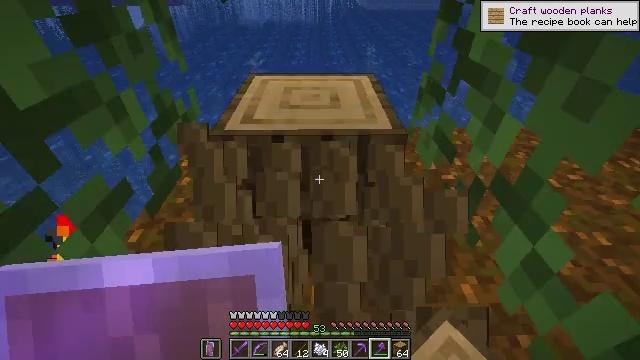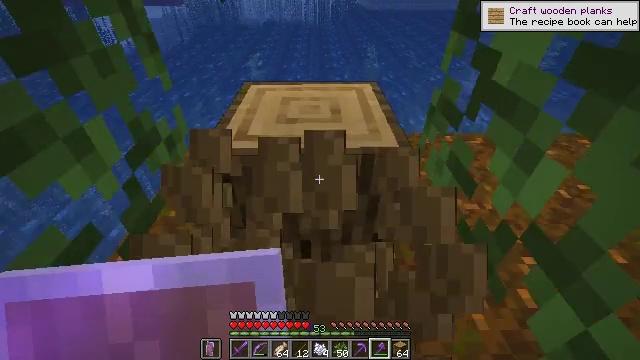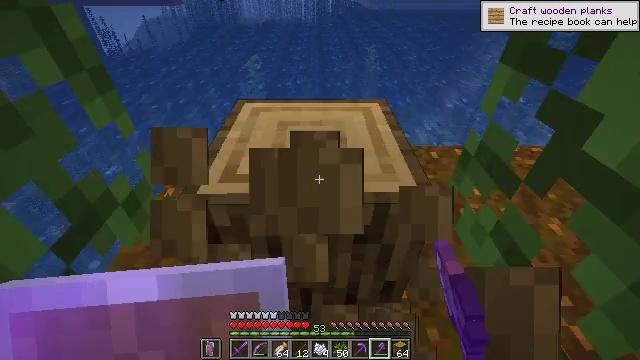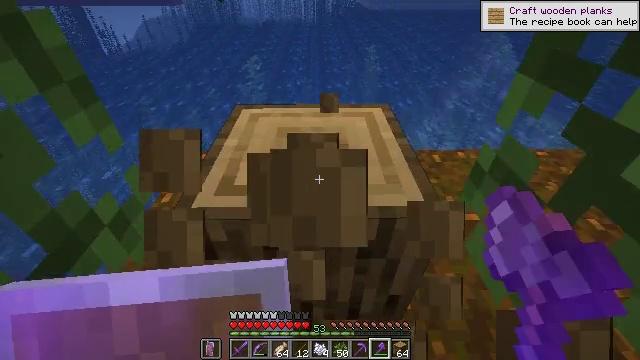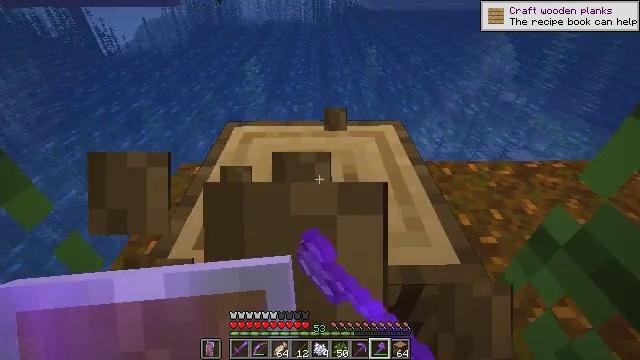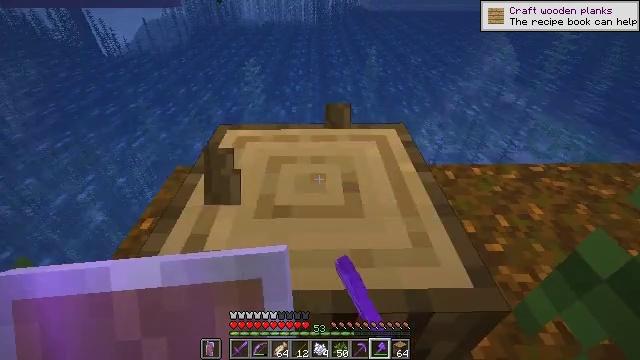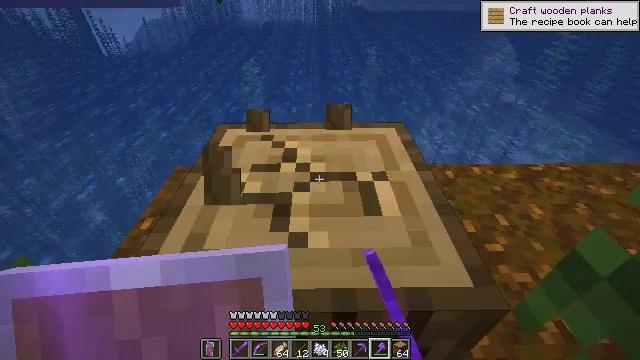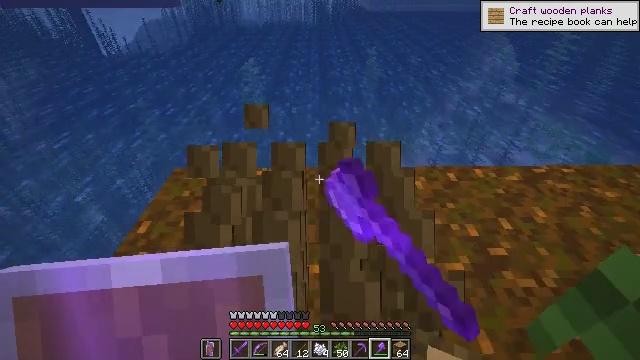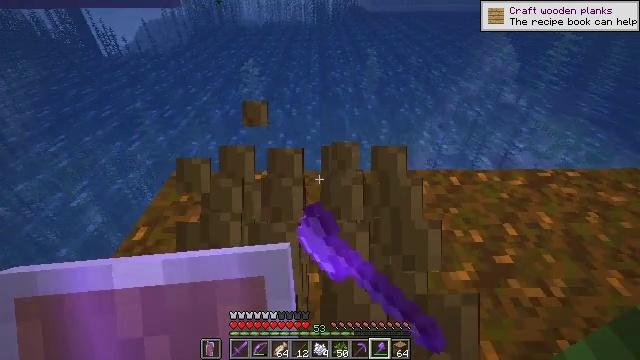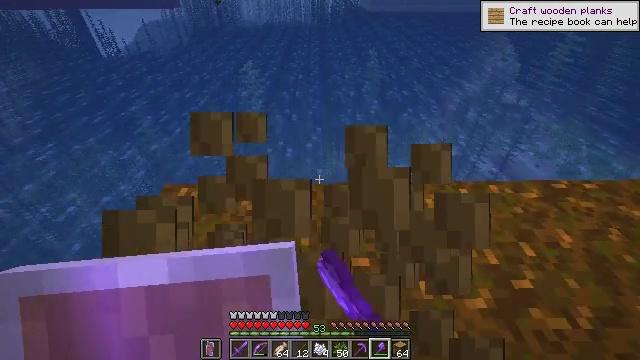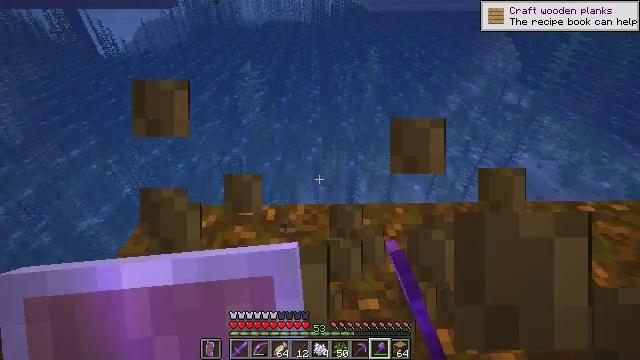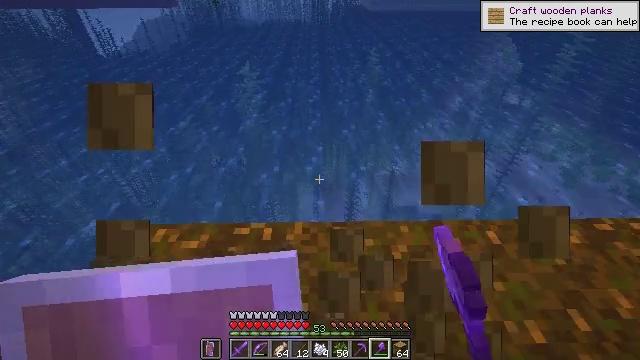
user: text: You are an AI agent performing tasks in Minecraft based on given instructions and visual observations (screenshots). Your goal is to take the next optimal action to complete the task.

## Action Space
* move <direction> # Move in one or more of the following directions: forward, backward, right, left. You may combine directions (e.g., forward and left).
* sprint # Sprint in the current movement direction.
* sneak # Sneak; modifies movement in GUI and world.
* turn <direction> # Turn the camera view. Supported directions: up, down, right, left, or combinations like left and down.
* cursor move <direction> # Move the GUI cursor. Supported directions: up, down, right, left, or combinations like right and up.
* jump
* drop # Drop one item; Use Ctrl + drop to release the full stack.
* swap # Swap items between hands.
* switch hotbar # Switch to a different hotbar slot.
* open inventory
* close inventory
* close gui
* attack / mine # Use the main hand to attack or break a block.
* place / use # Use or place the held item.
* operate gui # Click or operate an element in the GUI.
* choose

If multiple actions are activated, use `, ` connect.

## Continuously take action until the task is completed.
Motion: motion action
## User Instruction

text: Cut down the tree and harvest oak logs.
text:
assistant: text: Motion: move forward, attack / mine
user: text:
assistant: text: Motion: move forward, attack / mine
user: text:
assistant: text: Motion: move forward, attack / mine
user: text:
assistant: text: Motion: move forward, attack / mine
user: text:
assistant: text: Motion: move forward, attack / mine
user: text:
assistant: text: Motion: move forward, attack / mine
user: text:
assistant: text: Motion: move forward, attack / mine
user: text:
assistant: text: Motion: move forward, attack / mine
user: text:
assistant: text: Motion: move forward, attack / mine
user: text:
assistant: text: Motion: move forward, attack / mine
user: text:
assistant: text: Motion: move forward, attack / mine
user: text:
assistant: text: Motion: attack / mine